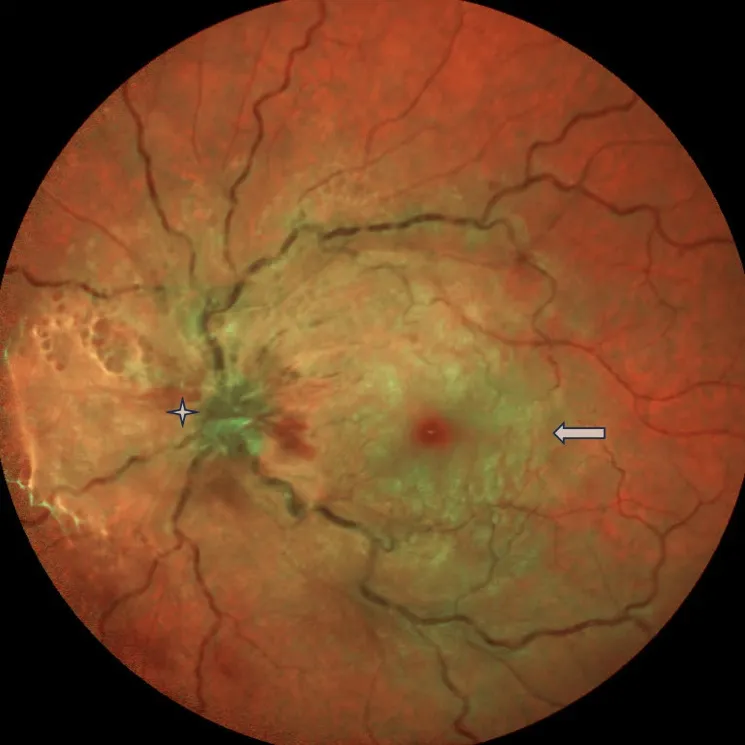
Left eye fundus photo two days after the presentation. Fundus photo of the left eye showing congested veins and edematous disc with resolving cherry red spot. The arrow indicates a cherry red spot. The asterisk highlights the edematous optical disc.
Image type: ophthalmic_imaging (fundus_photograph)